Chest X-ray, PA view. Patient: 24 years old, sex F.
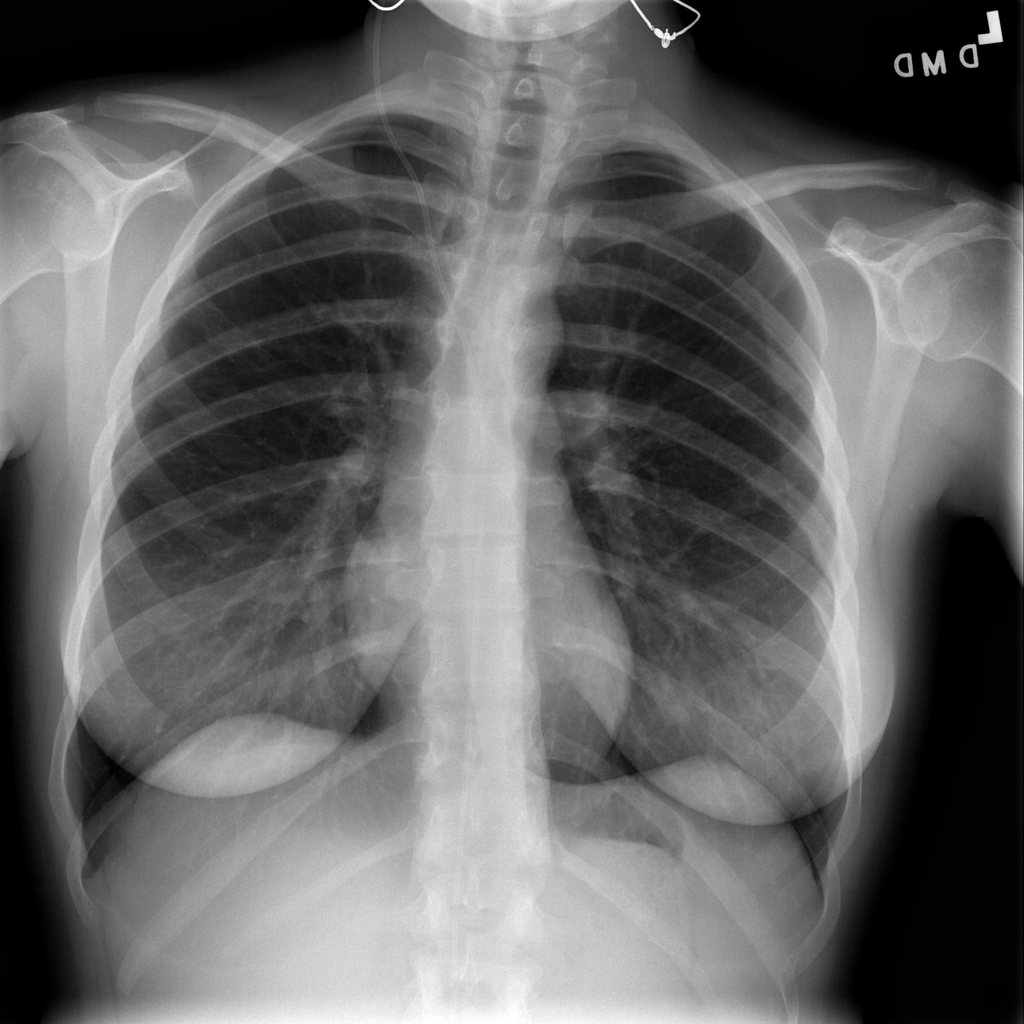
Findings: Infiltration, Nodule